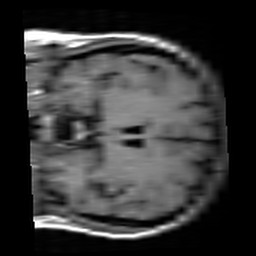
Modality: T1w
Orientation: coronal
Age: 23
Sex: female
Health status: healthy
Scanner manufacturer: siemens
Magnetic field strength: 3 T
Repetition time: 4.1 s
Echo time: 0.0085 s